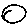
Label: circle